Question: I've been trying to "package" my Electron Application, using the below script, however when the '.exe' is created and I try to run said '.exe' I end up with an error listed below.
I feel very stupid asking this; but what is the issue causing this as this is the first time experiencing Electron, ive read through countless documents, stackoverflow questions in relation to my issue with no avail.
###### Script
'''
electron-packager . --overwrite --asar=true --platform=win32 --arch=ia32 --icon=images/icon/logo.ico --prune=true --out=release-builds --version-string.CompanyName=CE --version-string.FileDescription=CE --version-string.ProductName="TestApp" && node installers/windows/createinstaller.js
'''
##### Error

##### Package.json (as requested by comments)
'''
{
"name": "test",
"version": "1.0.0",
"description": "electron test",
"main": "main.js",
"scripts": {
"start": "electron .",
"installer:mac": "electron-packager . --overwrite --platform=darwin --arch=x64 --icon=assets/icons/mac/icon.icns --prune=true --out=release-builds",
"installer:win": "electron-packager . --overwrite --asar=true --platform=win32 --arch=ia32 --icon=images/icon/test.ico --prune=true --out=release-builds --version-string.CompanyName=CE --version-string.FileDescription=CE --version-string.ProductName="test" && node installers/windows/createinstaller.js",
"installer:linux": "electron-packager . --overwrite --platform=linux --arch=x64 --icon=assets/icons/png/icon.png --prune=true --out=release-builds"
},
"authors": [
"Johnty"
],
"license": "MIT",
"dependencies": {
"discord-rich-presence": "0.0.8",
"discord.js": "^12.3.1",
"electron-log": "^4.2.4",
"moment": "^2.27.0",
"node-notifier": "^8.0.0",
"update-electron-app": "^2.0.1",
"web-remote-control": "^1.9.8",
"webhook-discord": "^3.7.5"
},
"devDependencies": {
"axios": "^0.21.0",
"electron": "^10.4.7",
"electron-packager": "^15.1.0",
"electron-winstaller": "^4.0.1"
}
}
'''
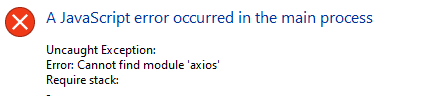
Answer: 'electron-packager''s <URL> option removes any packages from the final bundle that are listed in the 'devDependencies' section.
Since 'axios' is listed there, it is removed from the bundle.
You should put it into the 'dependencies' section and rebuild the bundle.